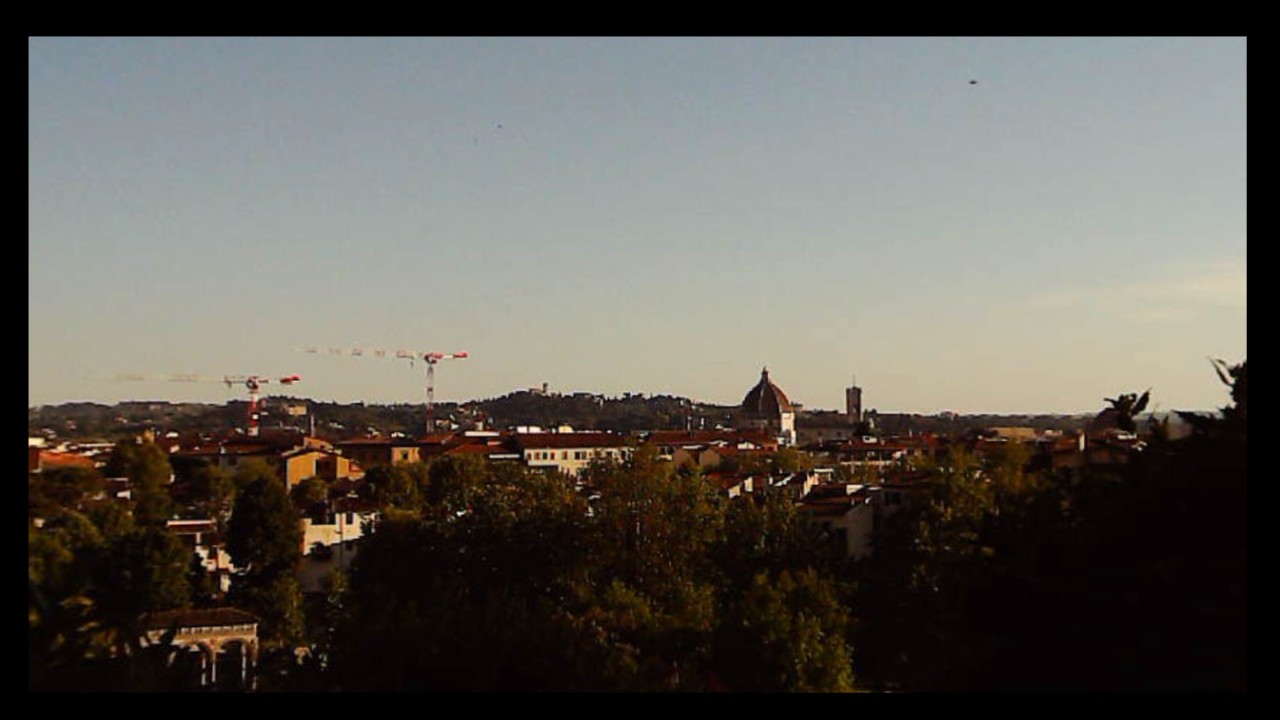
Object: Betafpv air75